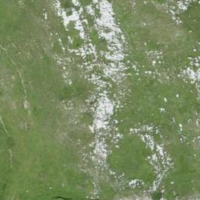
EUNIS habitat code: 26
Species observed at this site:
Geum montanum